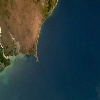
Label: water